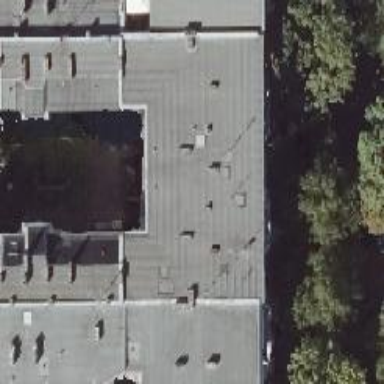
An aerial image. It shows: Residential building with flat roof.